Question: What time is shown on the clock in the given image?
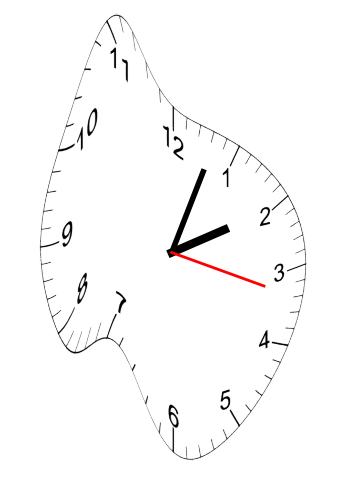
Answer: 02:03:17